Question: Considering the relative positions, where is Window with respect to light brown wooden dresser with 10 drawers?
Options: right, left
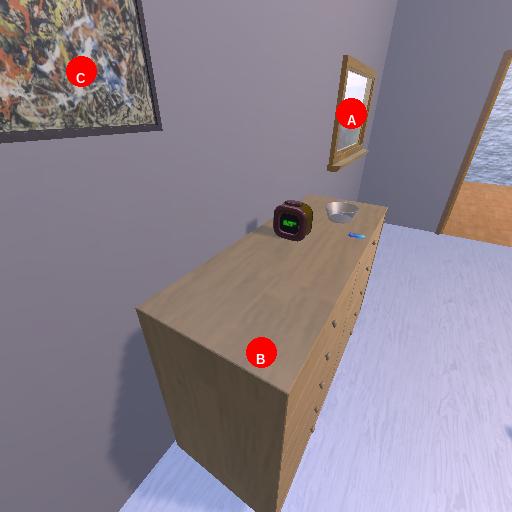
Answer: right